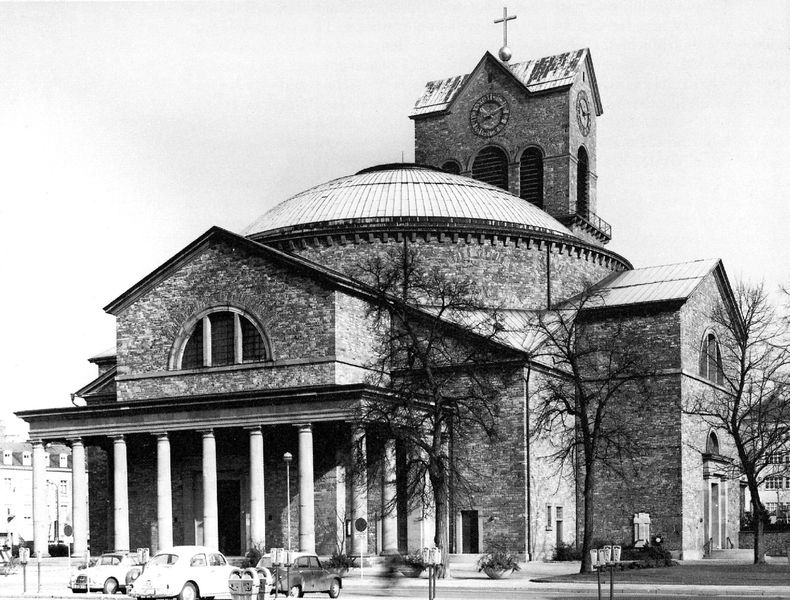
Titel: Karlsruhe, St. Stephan
Standort: Karlsruhe (EU - D - BW)
Schlagwörter: bäume, fenster, laterne, säulen, tür, dach, häuser, kirche, renaissance, rund, blumenkübel, kuppel, uhr, foto, kreuz, schwarzweiß, autos, zentralbau, spitzgiebel, naturstein, turmuhren, köfer, kirchuhr, zigelstein, parkuhr, parkuhren